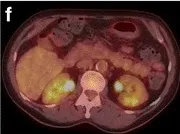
Representative axial PET/CT image from the same time point as in.
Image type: radiology (pet)